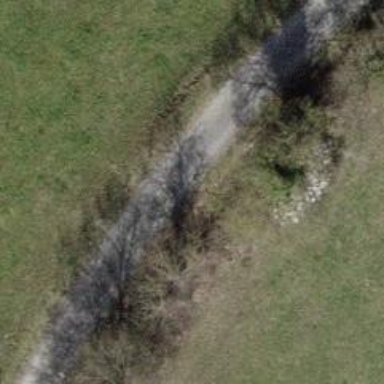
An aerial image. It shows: Track with grade 1 quality.